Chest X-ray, AP view. Patient: 22 years old, sex M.
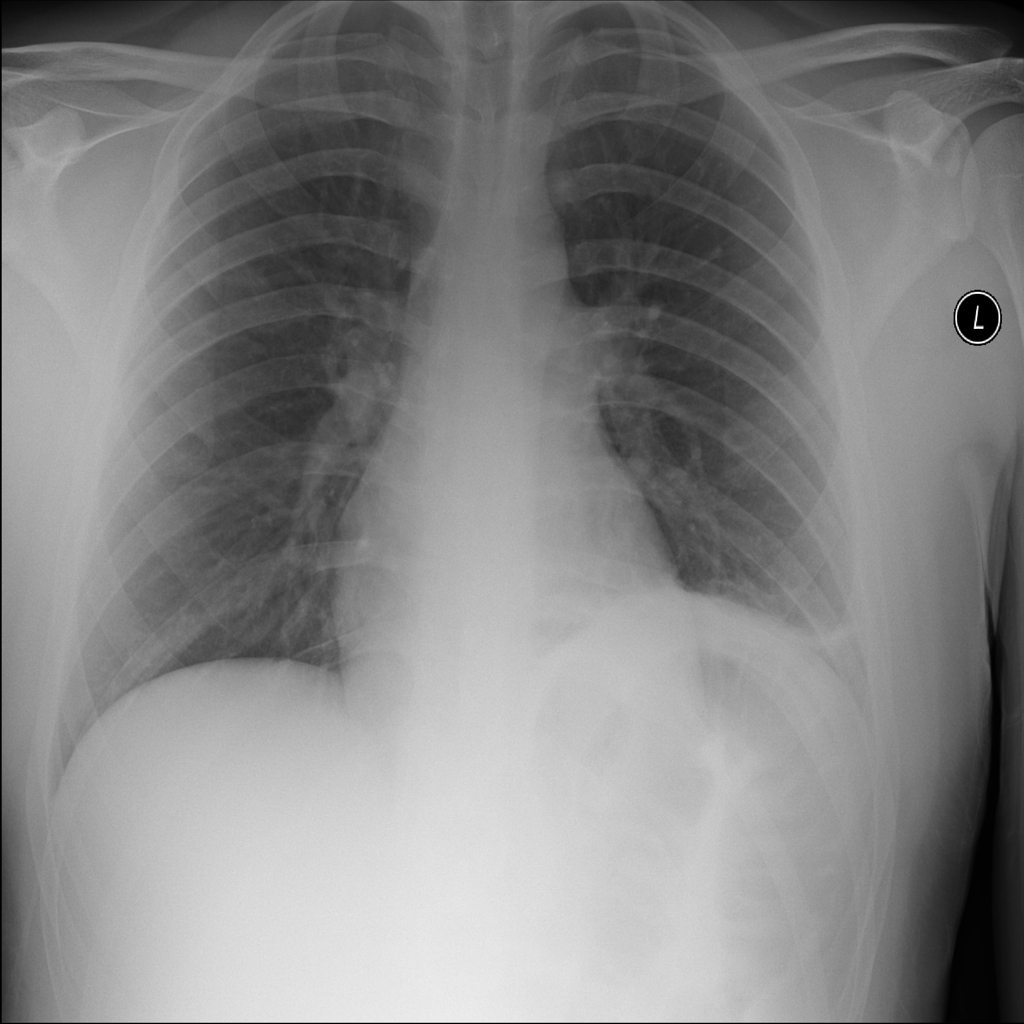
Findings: Atelectasis, Infiltration